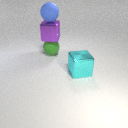
large cyan metal cube in front of large green rubber sphere